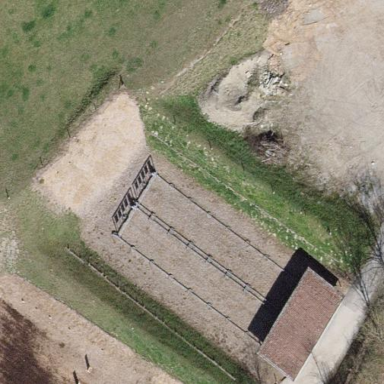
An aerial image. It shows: Shooting range on leisure land pitch.